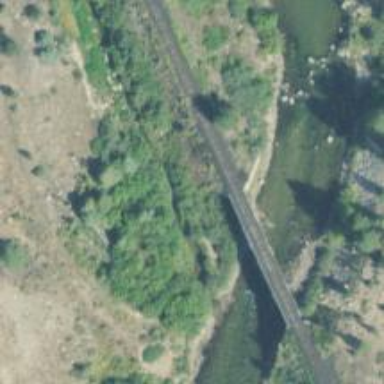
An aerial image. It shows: Disused railway bridge.